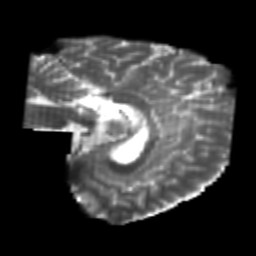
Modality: T2w
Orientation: sagittal
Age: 22
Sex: female
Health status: healthy
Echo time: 0.074 s